Question: I have been working on a submission form for two of our employees' to enter tax data. It is an InfoPath 2010 form, which is connecting to an Access 2010 accdb. The purpose of the form is to pull related data from two source tables (one from the old dB that was used, and the other from APX which houses additional information) to prefill as many fields as possible. Everything works fine when running it from my computer, or directly off our server. The problem I am running into now, is that our two users have access to the files, can open them with InfoPath Filler, but upon opening, they get the "InfoPath cannot connect to the data source...". The funny thing is, is that last week, they were able to connect and submit data with no problem (then one day I came back from lunch and it no longer worked). How I had to originally set them up was to create a certificate, make the forms full trust, added both user ID's as being able to have read write access. When I run the form from my desktop it works without a hitch. I even tried remapping to a mdb to see if it was a version issue. The dB is stored on a shared domain, estdomain\, for arguments sake. Then they access the form via the same directory. Just to note, SharePoint is not connected in any way. All the searches I have done have yielded no solutions. I am thinking it is a networking issue, and have a meeting with the network admin in a few hours. But, what I can't figure out, is how it worked before, and not now. Does anyone have any suggestions or thoughts on what could be causing this? Just to clarify, I can run the same xsn form they run, from the same server location, without having the issue they do. I truly appreciate anything anyone might be able to offer!

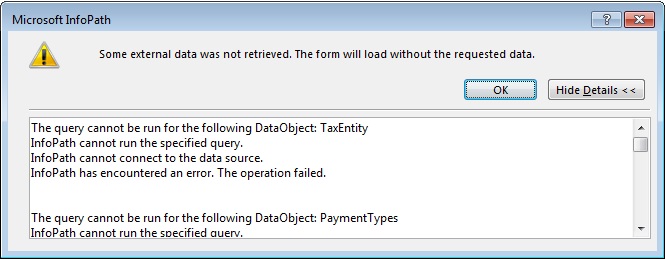
Answer: Ok, finally figured out what was causing the problem (totally feel dumb). Apparently the servers used randomly get backed up, and when they do, the permissions get overwritten. If anyone else runs into this, review the access permissions for the directory and all the files. Thanks Nathan for your advice!